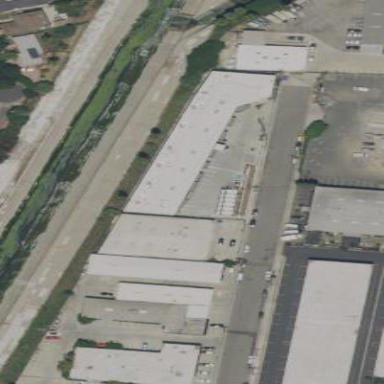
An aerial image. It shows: Warehouse.